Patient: sex M, age 60
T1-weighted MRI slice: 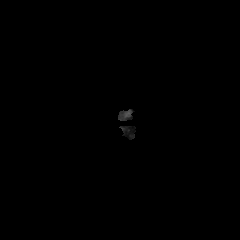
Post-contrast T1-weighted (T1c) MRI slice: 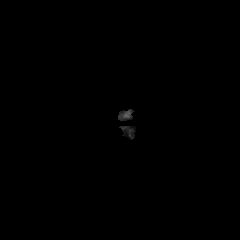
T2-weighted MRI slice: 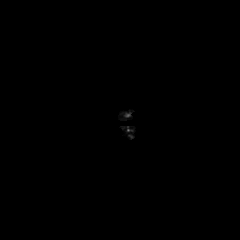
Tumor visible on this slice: no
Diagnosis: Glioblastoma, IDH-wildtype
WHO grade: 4